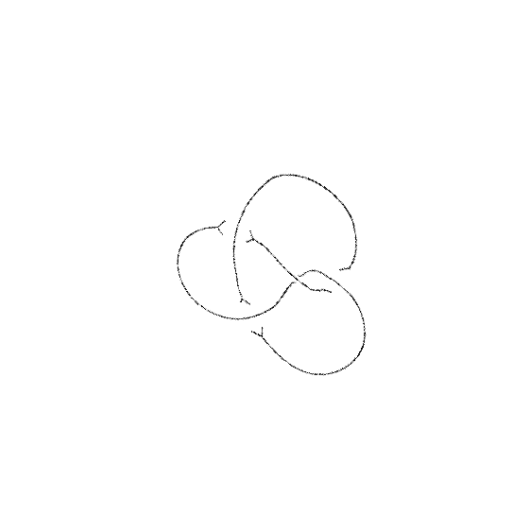
Crossing number: 4